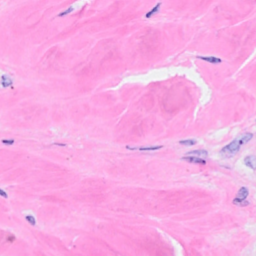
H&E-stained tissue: Breast